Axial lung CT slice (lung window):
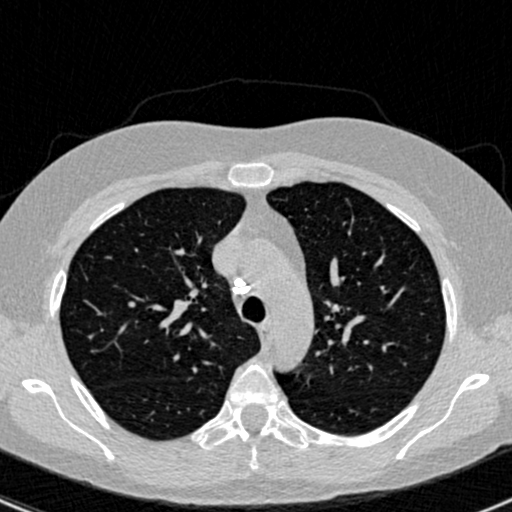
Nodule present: no